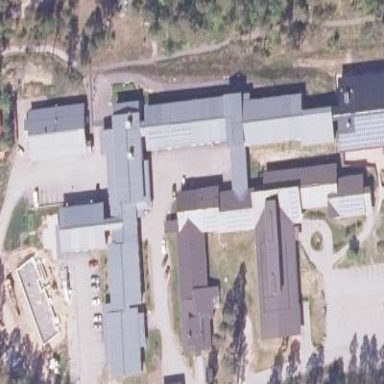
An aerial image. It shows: Hospital providing healthcare services.